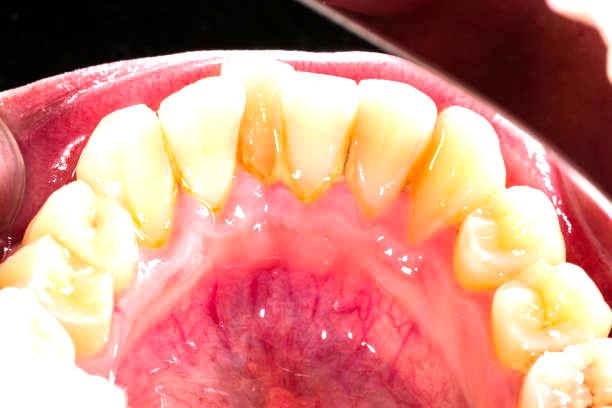
Condition: Gingivitis